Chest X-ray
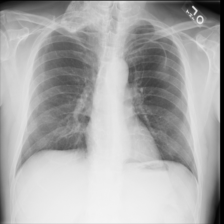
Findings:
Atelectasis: negative
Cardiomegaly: negative
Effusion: negative
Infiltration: negative
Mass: negative
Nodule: negative
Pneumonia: negative
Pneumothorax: negative
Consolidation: negative
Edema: negative
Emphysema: negative
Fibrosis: negative
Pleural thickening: negative
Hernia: negative